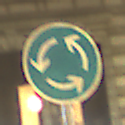
Verkehrszeichen: Kreisverkehr
Umgebung: Outdoor, Urban
Tageszeit: Night
Wetter: Clear
Licht: Artificial
Jahreszeit: NotSpecified
Kontrast: HighContrast